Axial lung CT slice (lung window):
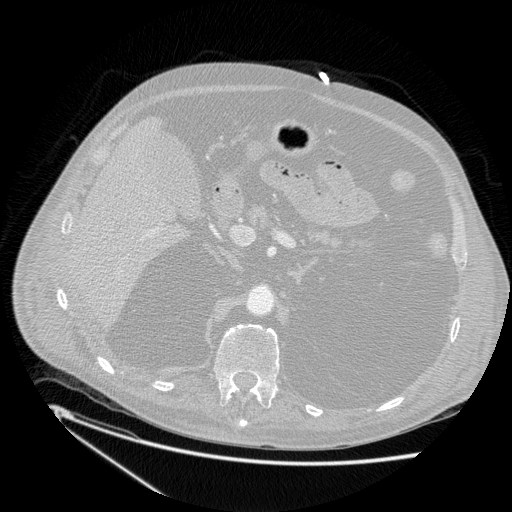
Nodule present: no